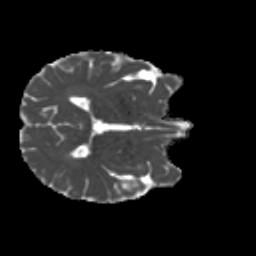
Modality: MD
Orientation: axial
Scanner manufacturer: siemens
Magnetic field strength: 3 T
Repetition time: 4.16 s
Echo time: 0.0806 s